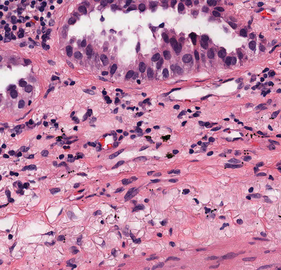
Tumor epithelial tissue: yes
Tumor-associated stroma tissue: yes
Normal tissue: no